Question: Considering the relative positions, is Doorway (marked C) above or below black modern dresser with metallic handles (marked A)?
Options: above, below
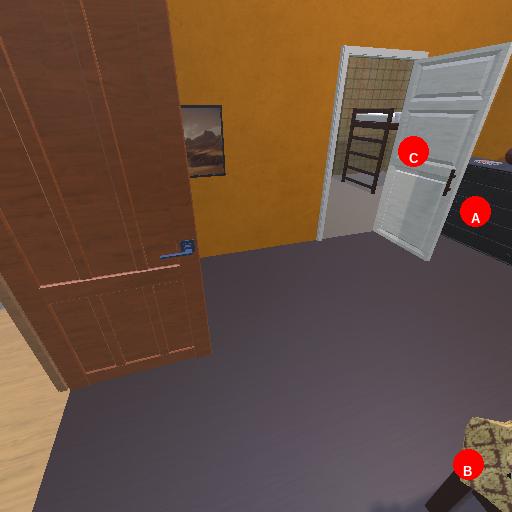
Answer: above